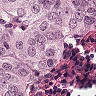
Metastatic tissue present: yes